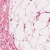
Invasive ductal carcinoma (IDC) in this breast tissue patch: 0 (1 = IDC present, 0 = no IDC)